Interaction volume radius: 5 \u00c5
Interaction volume height: 10 \u00c5
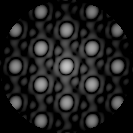
Disorder parameter: 0.006419